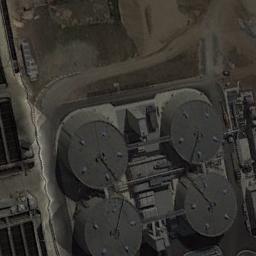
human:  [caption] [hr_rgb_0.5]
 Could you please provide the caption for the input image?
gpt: There are four neatly arranged large oil storage tanks in the factory .

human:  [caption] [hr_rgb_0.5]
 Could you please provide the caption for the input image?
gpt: There are four black storage tanks on the bare land .

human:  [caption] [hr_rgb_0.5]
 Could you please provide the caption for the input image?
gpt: Many chemical buildings are next to storage tanks .

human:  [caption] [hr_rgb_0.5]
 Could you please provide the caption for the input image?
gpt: Here are four black storage tanks of the exactly same size .

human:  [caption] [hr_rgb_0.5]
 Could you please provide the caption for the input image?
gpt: There are four black columnar tanks .